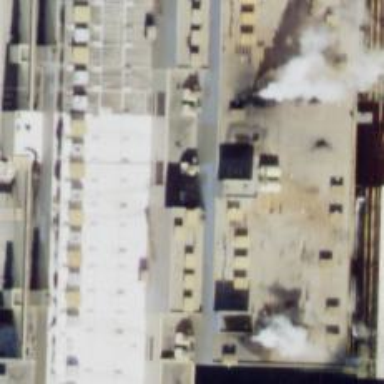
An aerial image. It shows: Generator with steam turbine as its type.